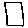
Label: square